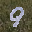
Label: 9